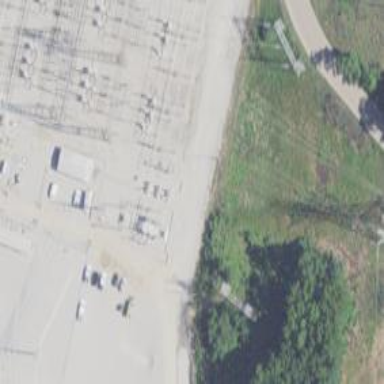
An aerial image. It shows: Switch for power supply.